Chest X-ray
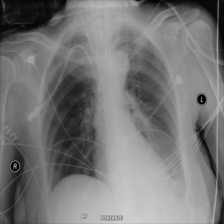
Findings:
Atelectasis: negative
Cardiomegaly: negative
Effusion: negative
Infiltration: negative
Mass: negative
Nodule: negative
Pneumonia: negative
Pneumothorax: negative
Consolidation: positive
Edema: negative
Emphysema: negative
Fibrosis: negative
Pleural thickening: negative
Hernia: negative